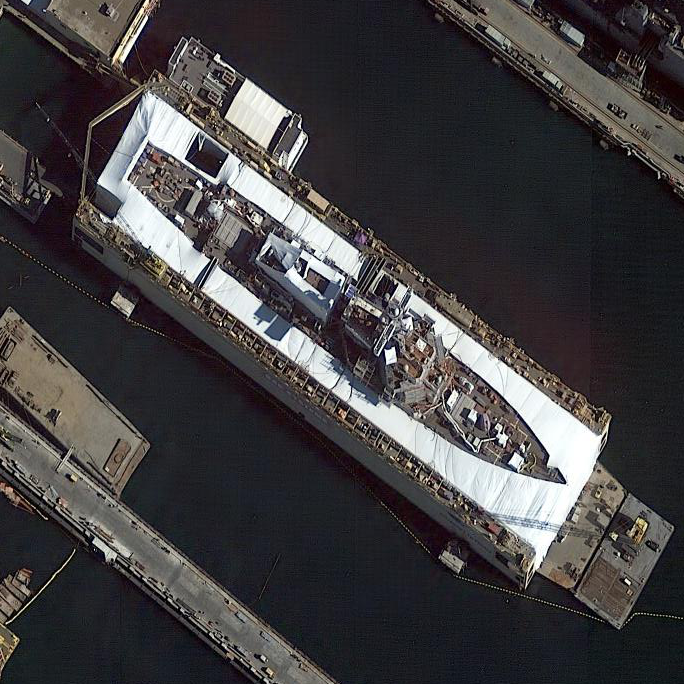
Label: destroyer